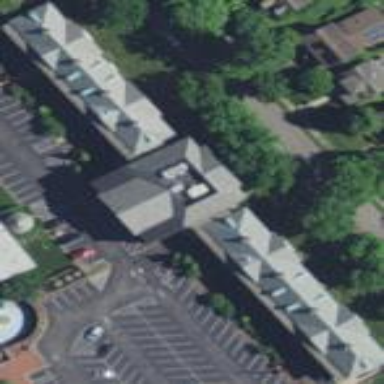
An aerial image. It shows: Hotel building.